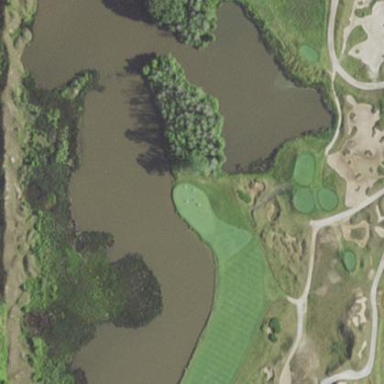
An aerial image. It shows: Water hazard in golf course. The hazard is natural water feature.